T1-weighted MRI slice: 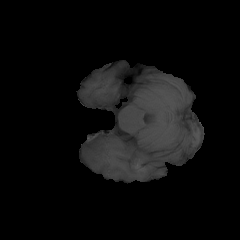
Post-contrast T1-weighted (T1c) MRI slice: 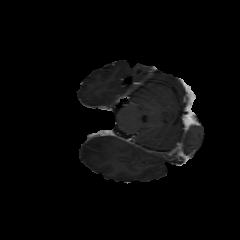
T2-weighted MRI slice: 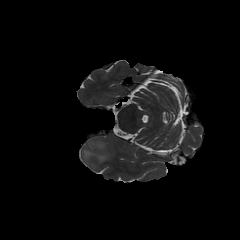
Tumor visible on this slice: yes